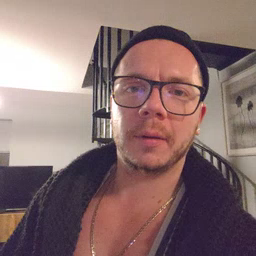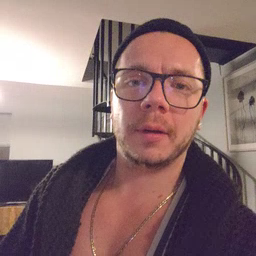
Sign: tiger